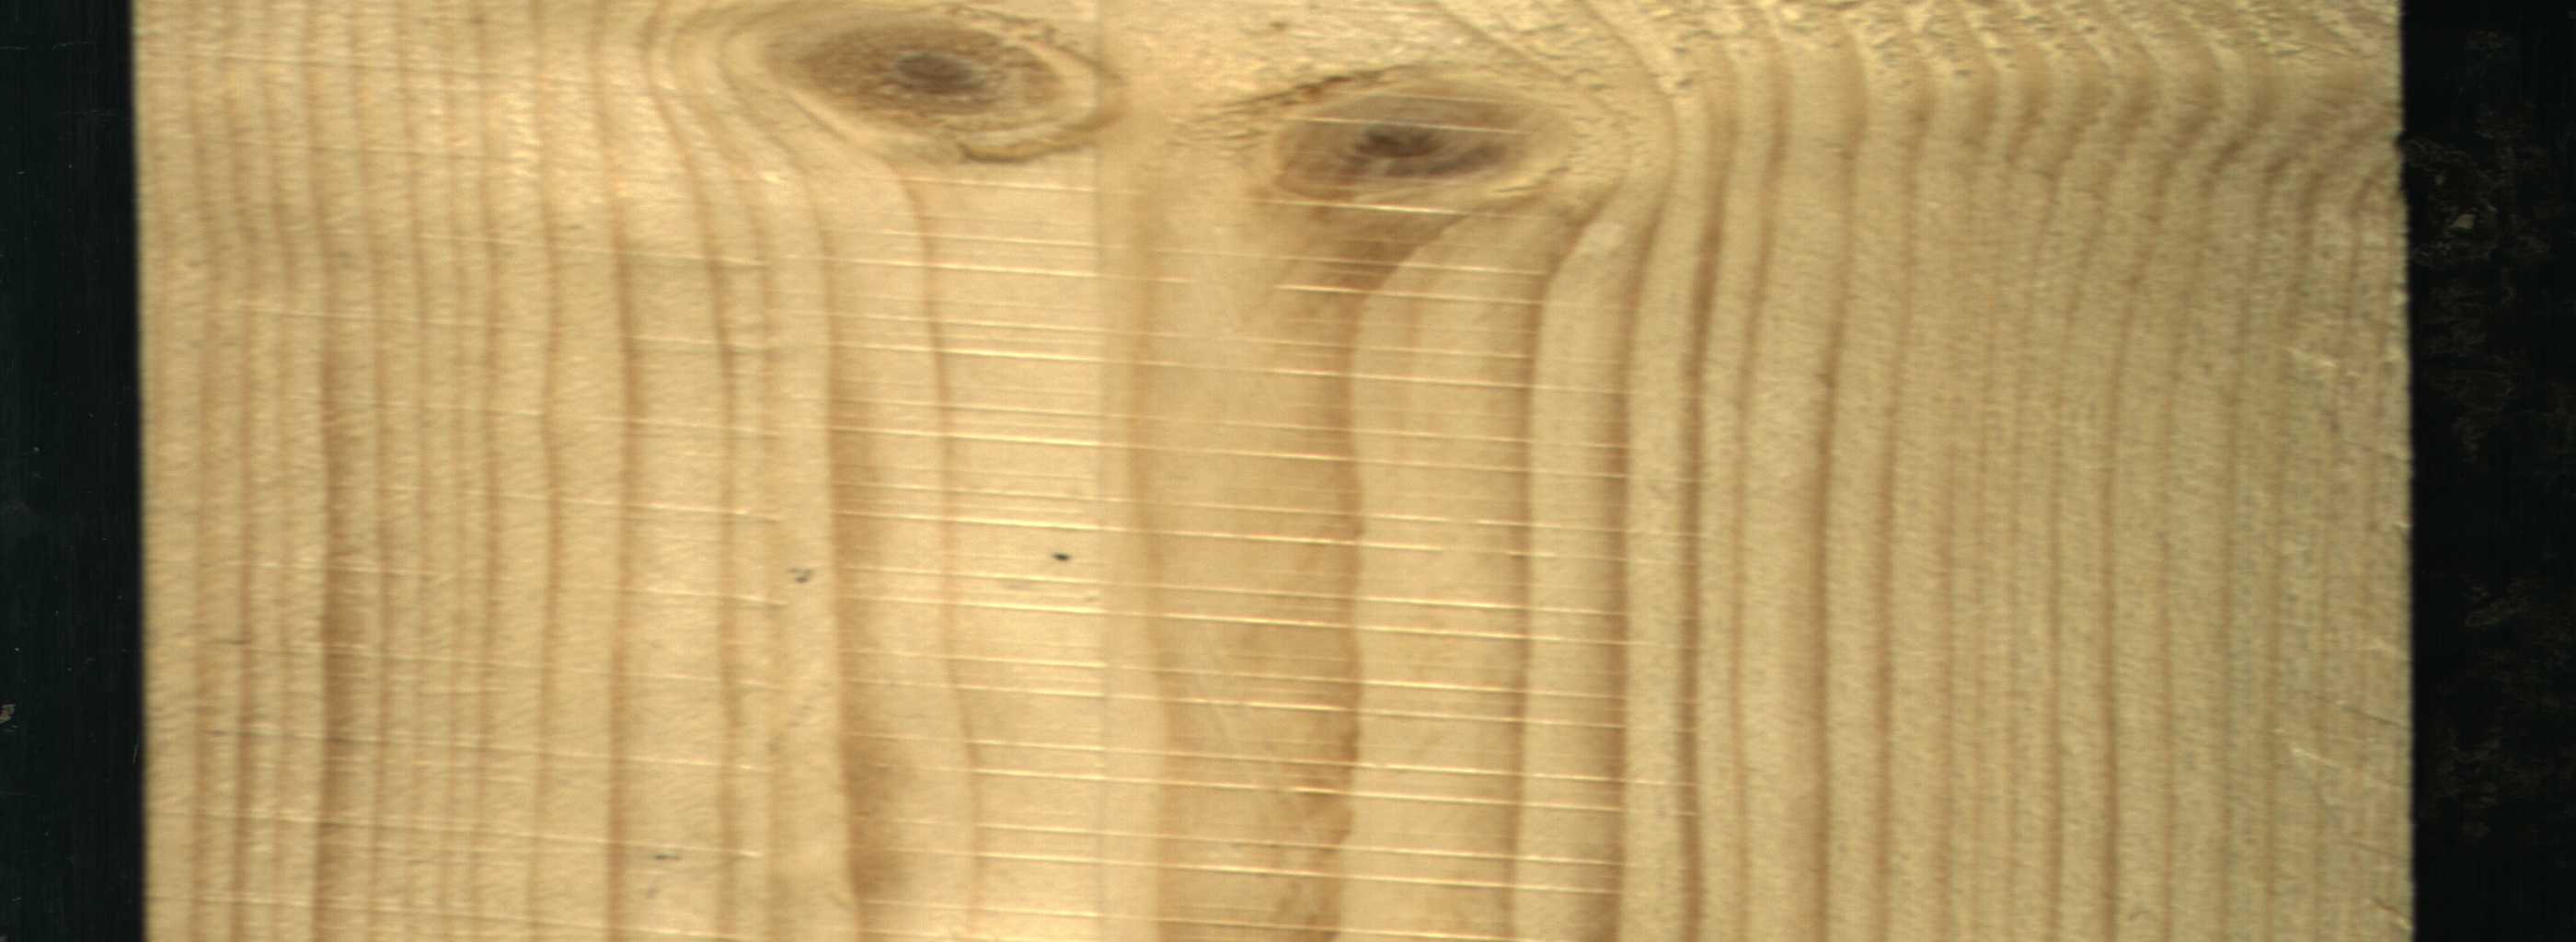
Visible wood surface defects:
Live_Knot
Live_Knot